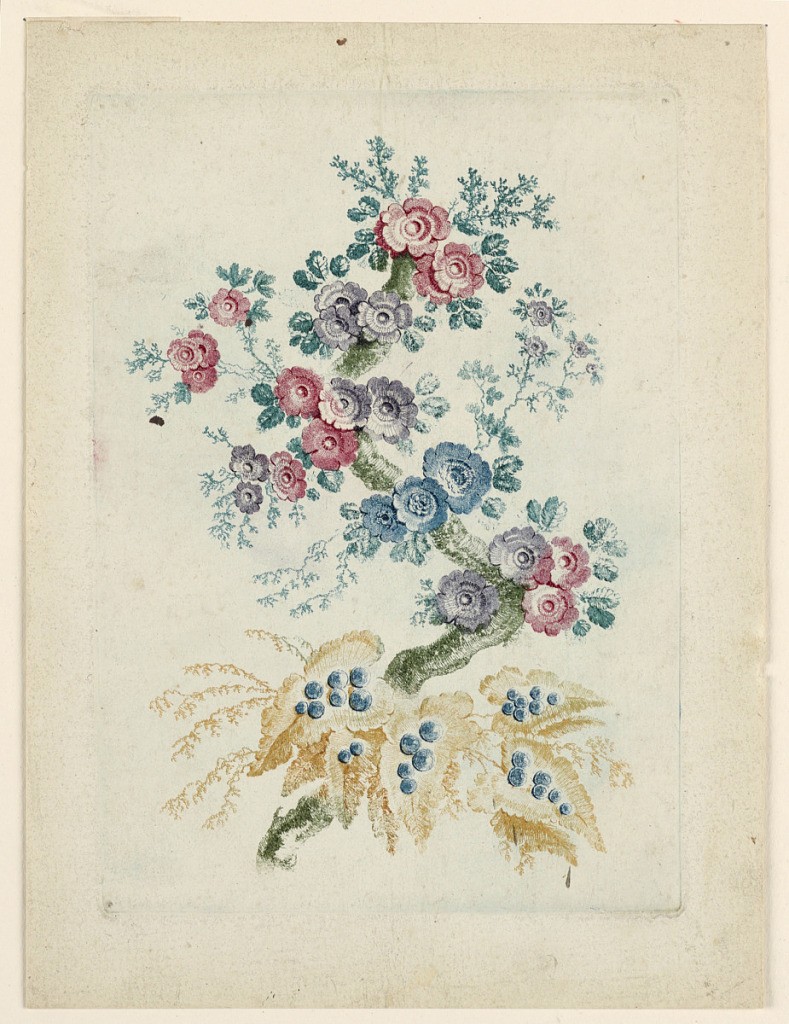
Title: Fantastic flower motif from "Nouvelle Suitte de Cahiers de fleurs idéales"
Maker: Jean-Baptiste Pillement, French, 1728–1808
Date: ca. 1760
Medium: Etching a la poupée and ochre, teal, green, rose, and indigo ink on paper
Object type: Print
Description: A central branch zig-zags in the center of the sheet, displaying imaginative blossoms and leaves in various hues, with leaves and buds/berries at base.